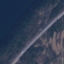
Land use / land cover: Highway